Question: Say I need to make several full-screen animation that would consist of about 500 frames each.
Animation should be playing at a reasonable speed - supposedly not less, then 20fps - and pictures should be of a reasonable quality, not overly compressed.
What method do you think should I use?
So far I tried:
'''
1. storing each frame as a compressed JPEG
2. before animation starts, loading each frame into a byteArray
3. as the animation plays, decode corresponding byteArray into a bitmap
and draw it on a surface view.
'''
Problem - speed is too low, usually about 5-10 FPS.
I have thought of two other options.
1. turning all animations into one movie file... but I guess there might be problems with starting, pausing and seeking to the exactly right frame... what do you think?
2. another option I thought about was using OPENGL ( while I never worked with it before ), to play animation frame by frame. What do you think, would opengl be able to handle it?
Thanks!
---
edit, i managed to peek into talkingtom, and found that it contains about 20megs of well compressed JPEGs, like this.

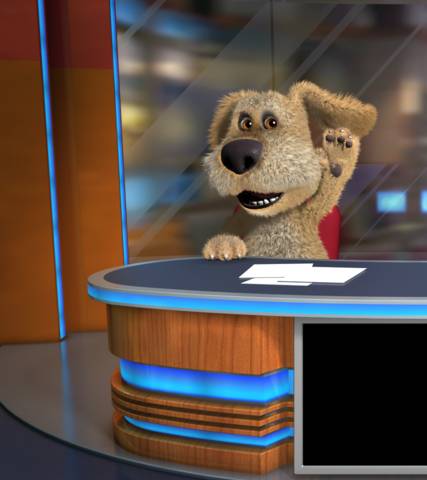
Answer: You could handle it in a couple of different ways.
1. It sounds like decoding is your bottleneck. You could try making all the 3 steps including the decoding before playing the animation, so you will just have to draw the already-converted bitmaps.
2. OpenGL is definitely up to the task in the sense that it will probably never be your bottleneck. But as said above, the drawing does not seem to be the problem.
3. Animating on the device. In case you are animating geometric objects or pixmaps and the animation has a common background you could reuse, separate the animation into "actors" and move them around - this will require much less data.
EDIT : Complex animations on mobile devices are rarely full-screen movies or series of images - the amount of (redundant) data would be overwhelming (as you have noticed already). They are animated 2D and 3D models. For 3D it is advisable to use OpenGL, for 2D, common canvas drawing may be enough. To make it even more efficient, you could split the model into separate parts and animate them separately (would look similar to SouthPark animations). You can combine this with using spritesheets (like separate small movie strips) to animate separate parts. This would give you much more flexibility while still using less data than a compressed movie.